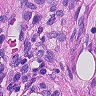
Metastatic tissue present: no